Question: What do you do when you need a custom html element, like a button, listbox, radio button choice ?

# 1
As you can see, there is 4 choices of Layout in my example. If I used normal html element, I would replace the Web 2,Classic,Porte-Folio,Blog(Buttons) by a radio button.
# 2
In my example, there is "Social Network Link" Choice. The user can select as many social network as they wants. In Normal Html element, I would use a Listbox that give me the opportunity to select many option as I wants.
Here is my entity Framework Entities for this example
Id
LayoutName
Id
NetworkName
IconPath
Id
LayoutID (FK With Layout) a website can Have only one layout chosen
( A Website can contain many network social link)
WebSiteID (FK With WebSite)
NetworkID (FK With Network)
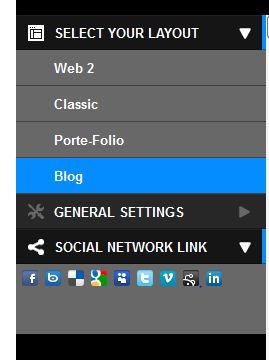
Answer: based on your comment you can use the good old hidden input element like
'''
<input type="hidden" value="" id="userSel"/>
'''
attach a click event handler with the custom button
'''
$(".MyButton").click(function(e){
e.preventDefault();
$("#userSel").val($(this).text());
})
'''
;
you can attach the hidden input to a form and on user selection of 'Blog' the hidden input will hold the value 'Blog' on the server side you can look for the hidden field value
HTH